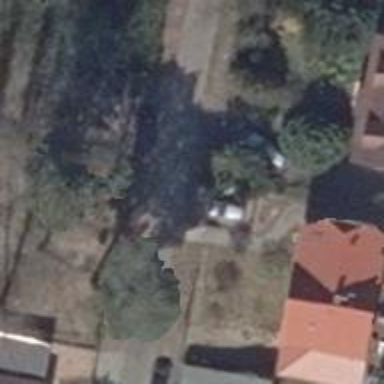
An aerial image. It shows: Driveway.